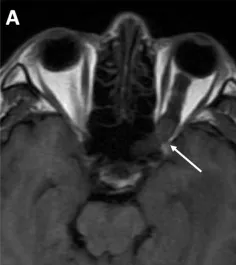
Preoperative . A hypointense mass (white arrows) from the left orbit apex to the anterior cranial fossa is shown on T1-weighted axial (A) MRI scan.
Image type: radiology (mri)